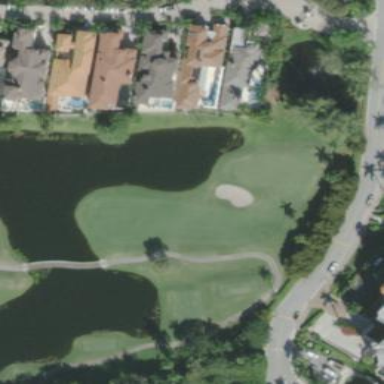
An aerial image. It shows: Golf fairway surrounded by grass.